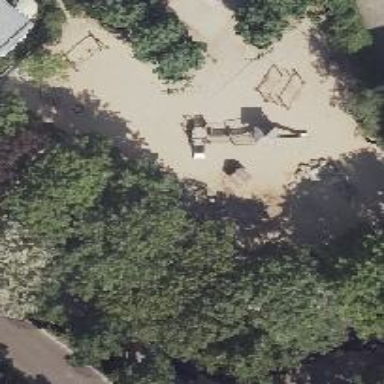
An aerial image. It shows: Playground featuring climbing frame.